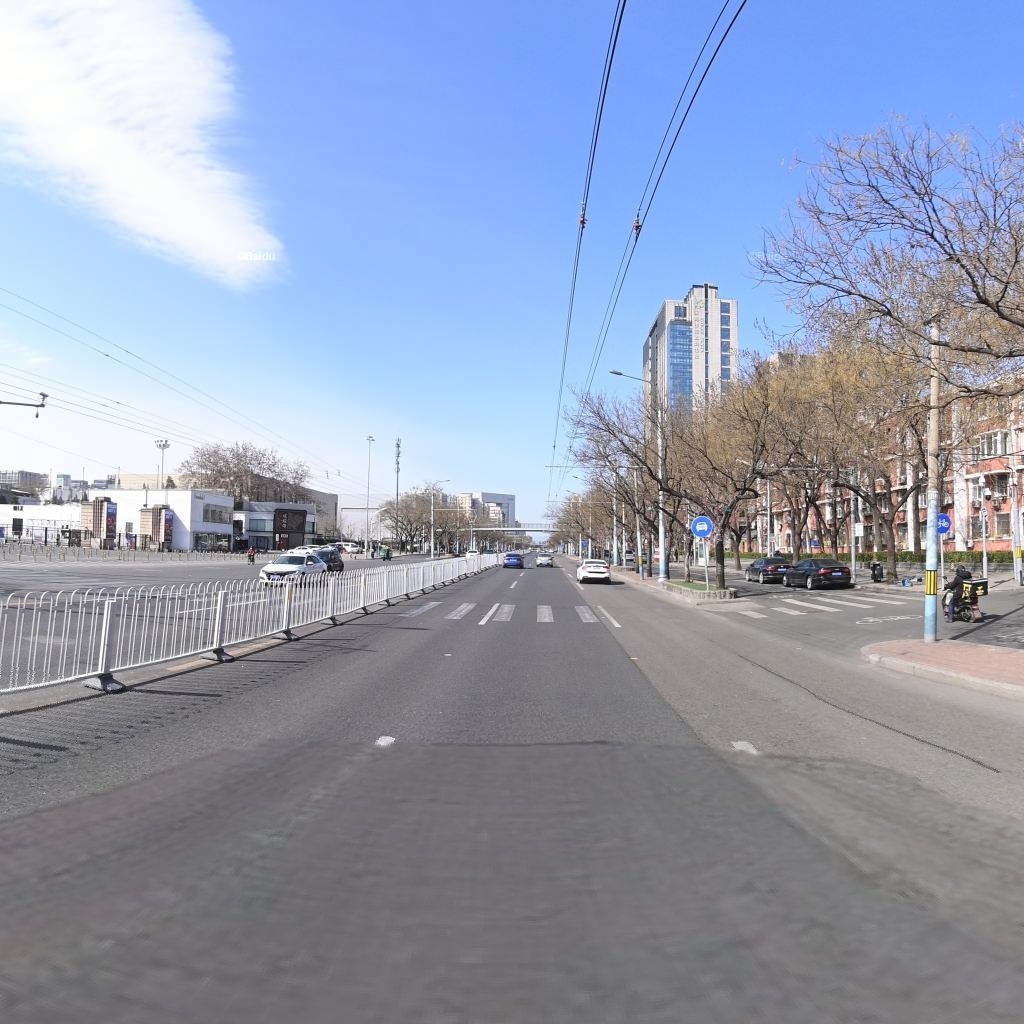
Region: Chaoyang
Road damage annotations: longitudinal patch